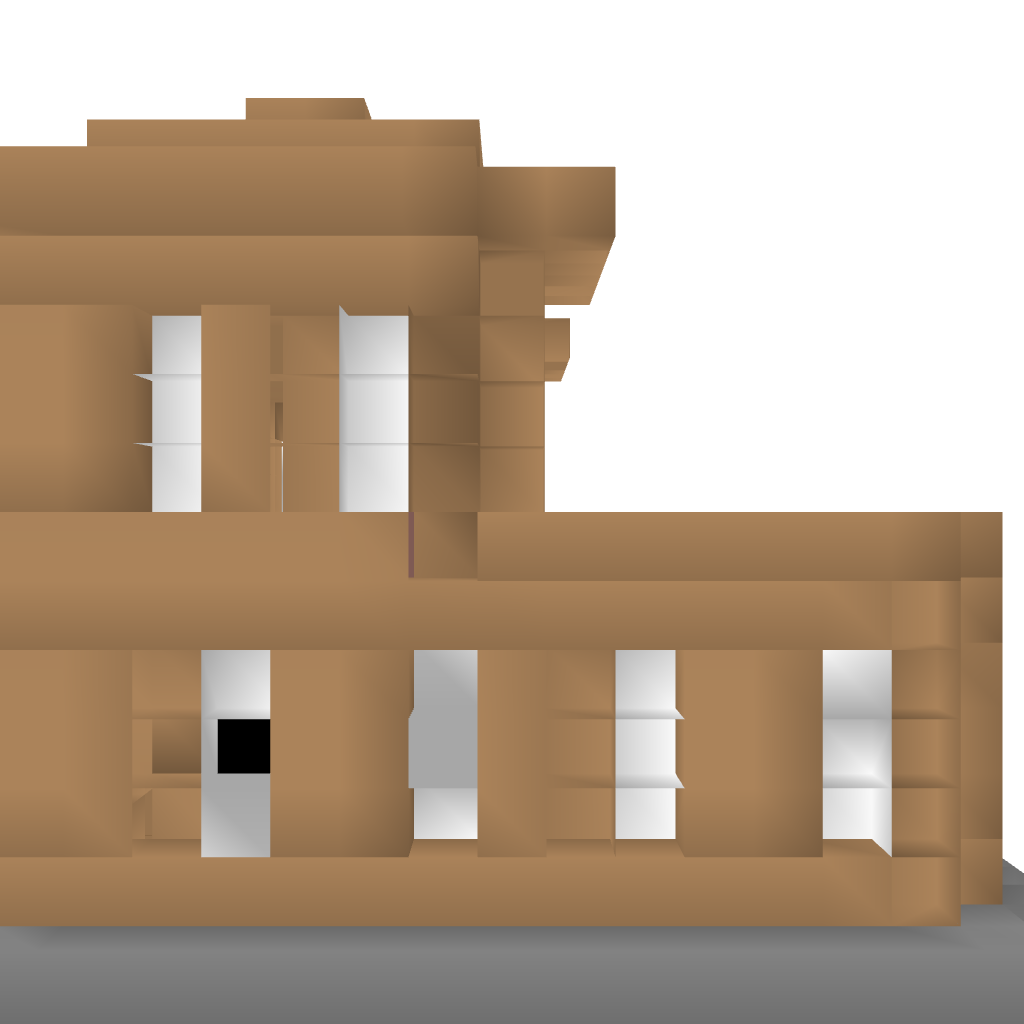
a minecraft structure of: House #6 good quality